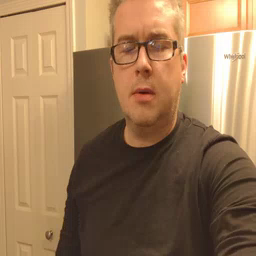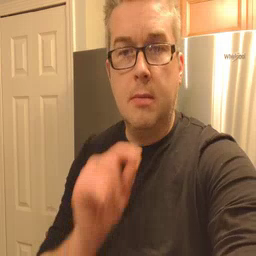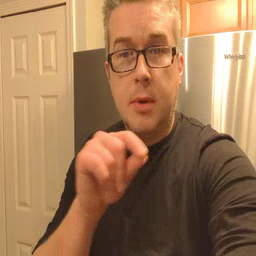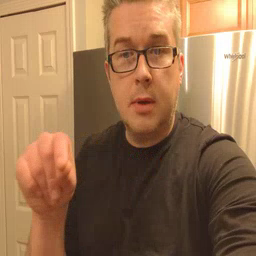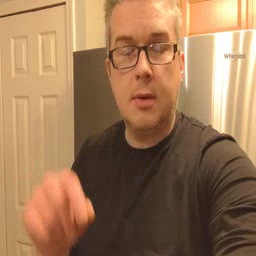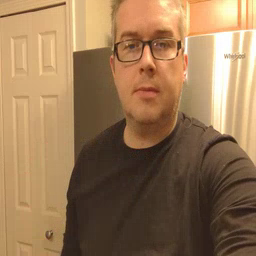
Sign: pen